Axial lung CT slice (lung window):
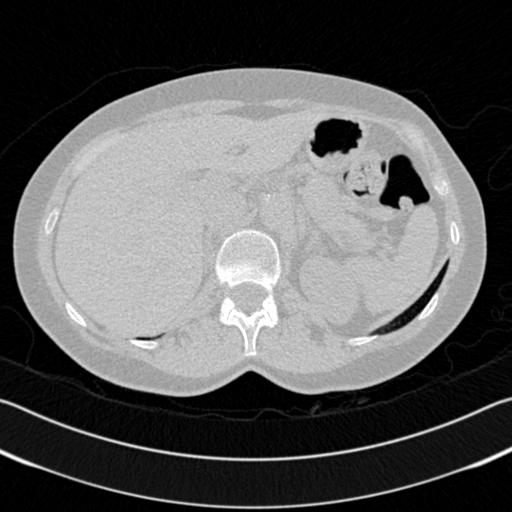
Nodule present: no